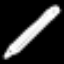
Label: pencil